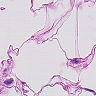
Metastatic tissue present: no